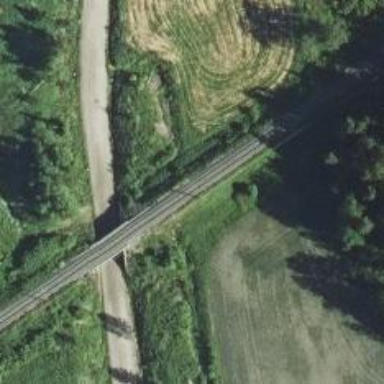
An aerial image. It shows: Railway signal supported by catenary mast.